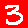
Digit: 3